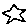
Label: star